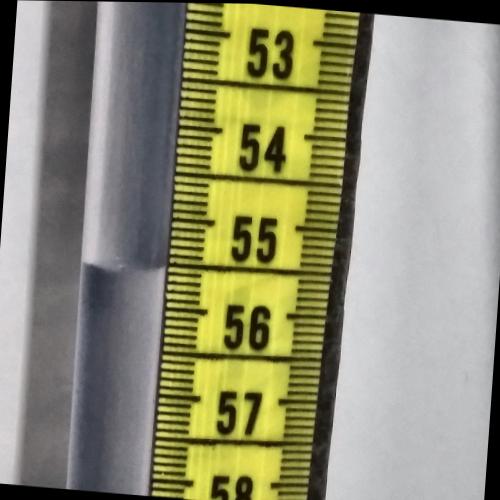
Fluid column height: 55.5 cm